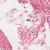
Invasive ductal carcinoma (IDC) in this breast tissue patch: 0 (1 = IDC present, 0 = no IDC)